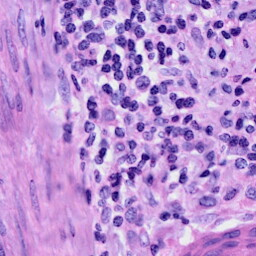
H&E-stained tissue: Cervix